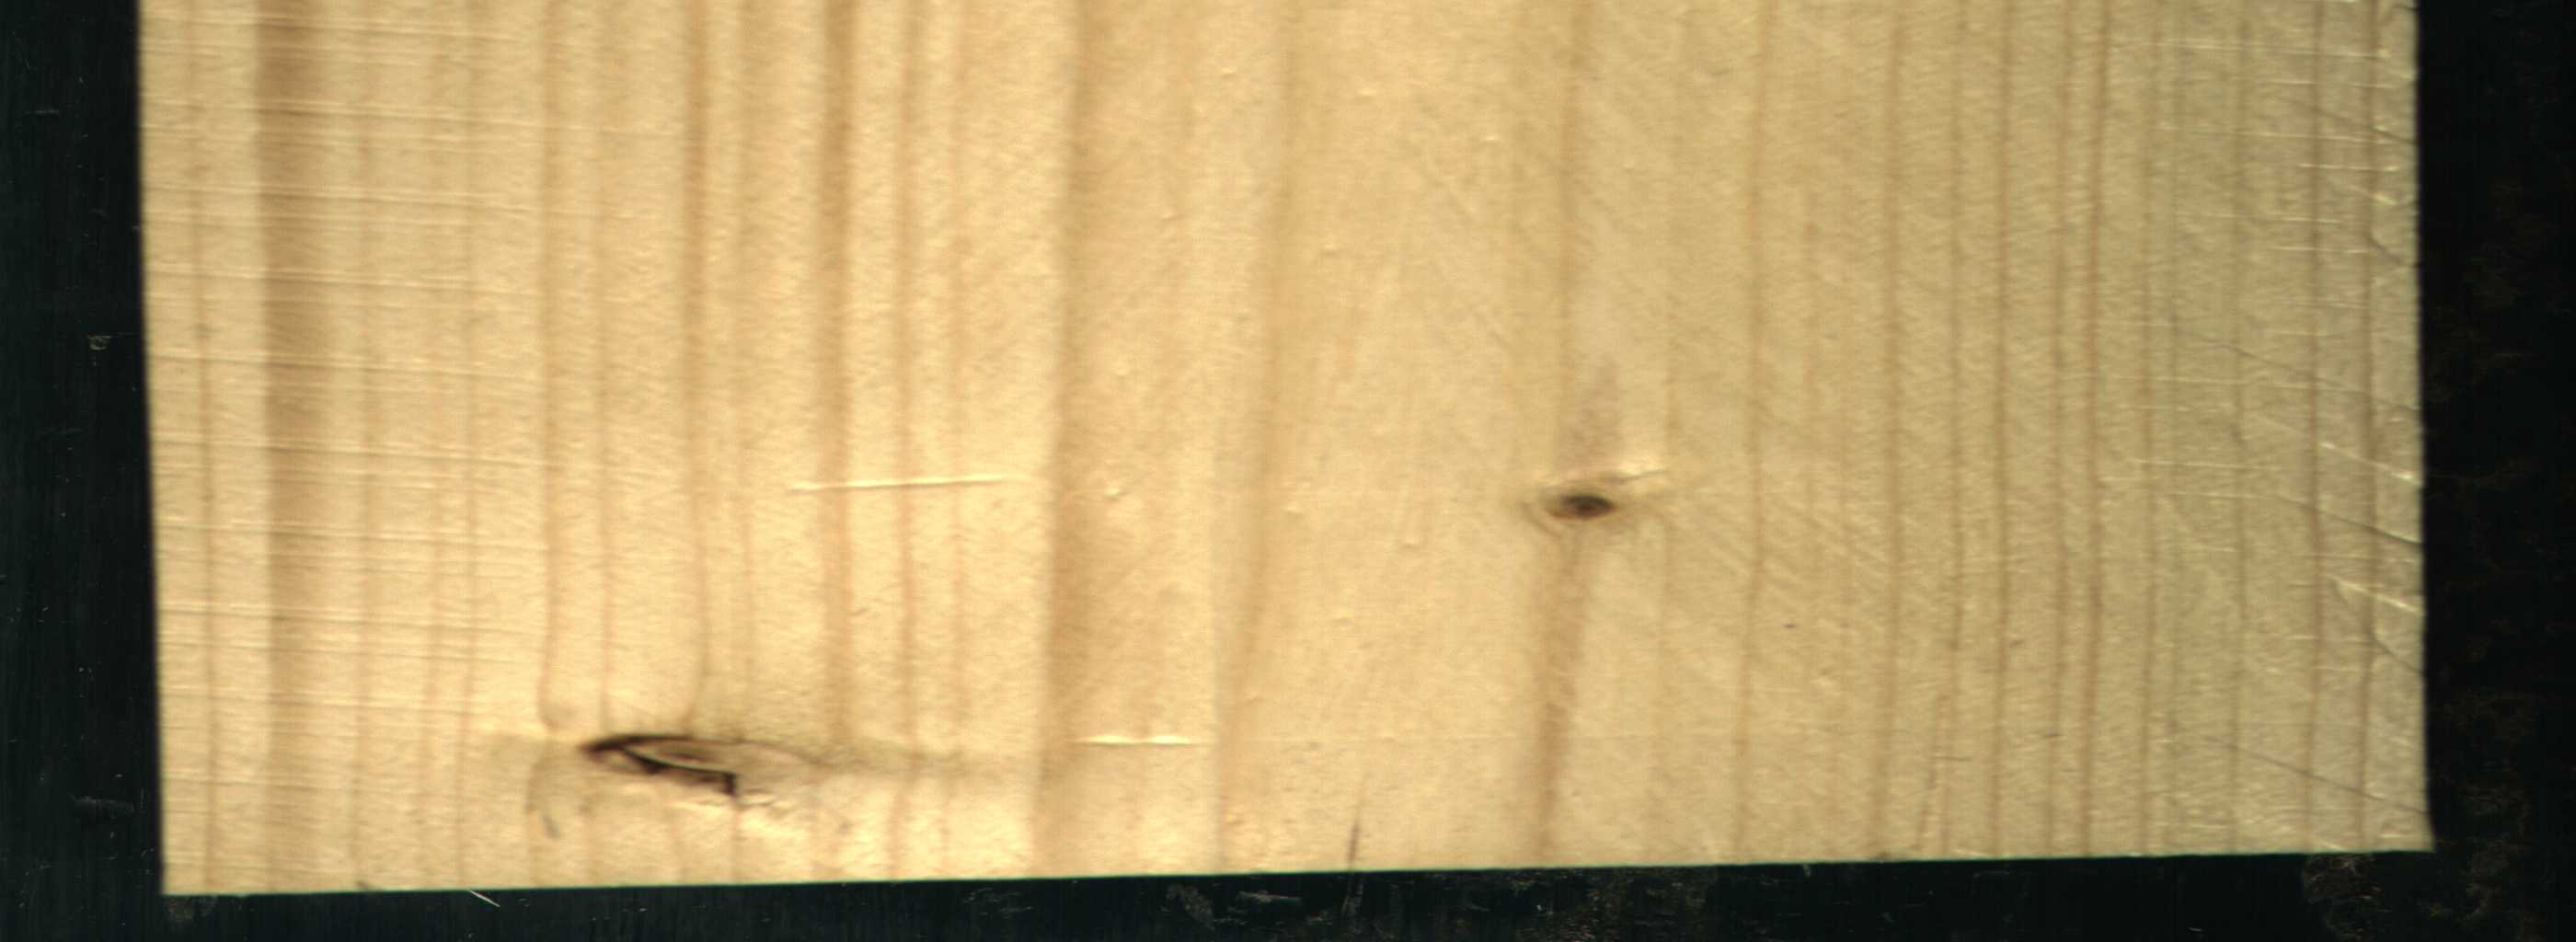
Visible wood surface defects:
Dead_Knot
Live_Knot